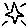
Label: star